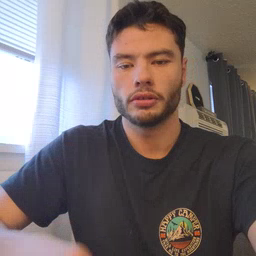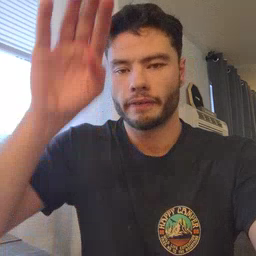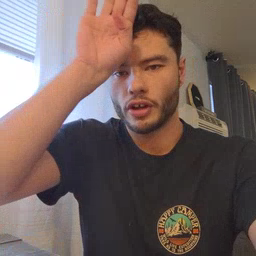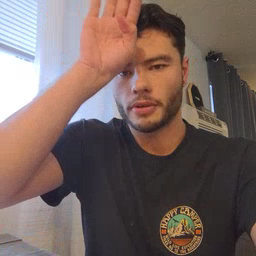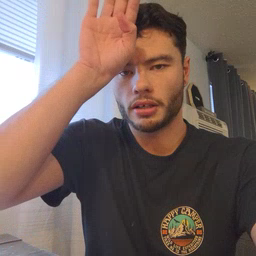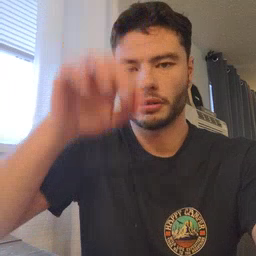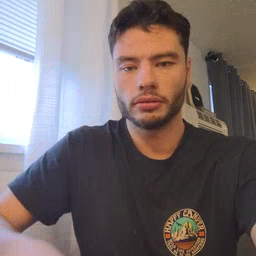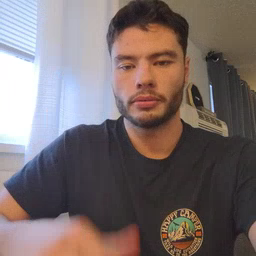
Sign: fireman